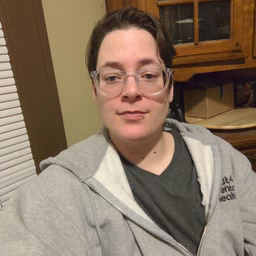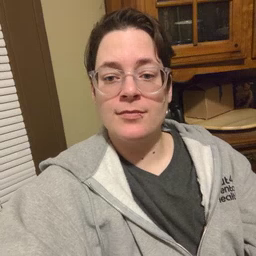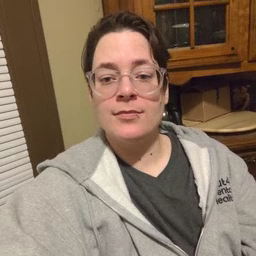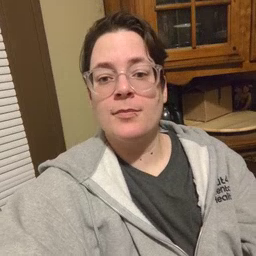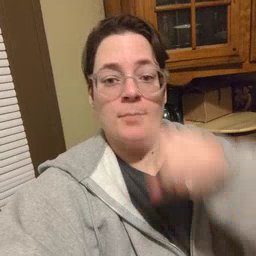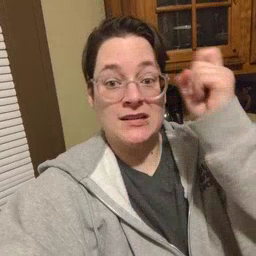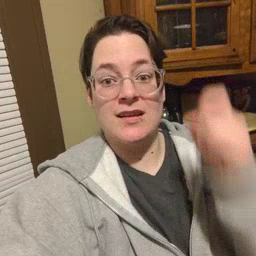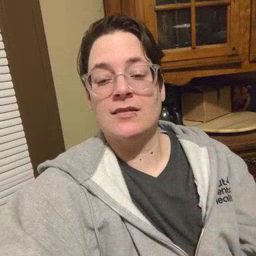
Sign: because